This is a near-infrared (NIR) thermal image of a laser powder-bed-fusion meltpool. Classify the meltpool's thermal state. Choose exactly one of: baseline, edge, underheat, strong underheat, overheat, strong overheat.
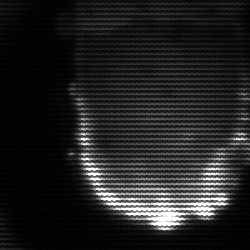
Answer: baseline